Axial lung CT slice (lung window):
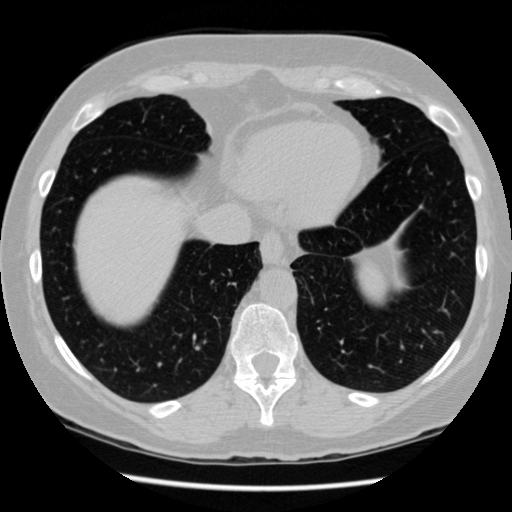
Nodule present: no